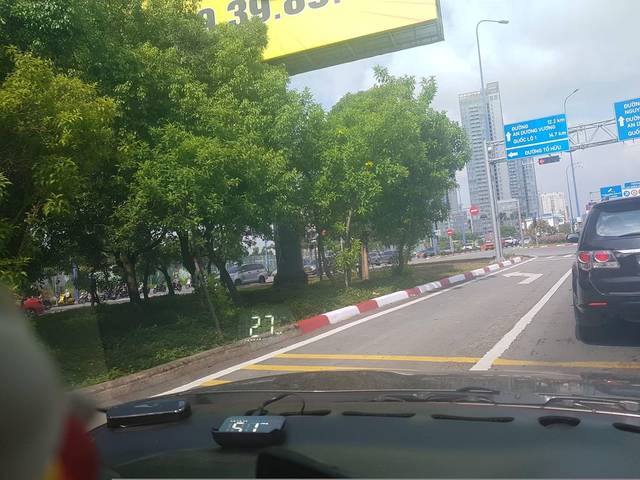
Region: Vietnam
Coordinates: 10.771, 106.717